Question: I have a complex object that I have created a ViewModel, a View, and some custom HTML helpers for. One of the objects in my complex object is a "Sender" object. That object requires an ID and a SenderType enum to be unique. I have created a custom Html Dropdown helper that adds a data attribute to each option.
'''
<select id="Sender">
<optgroup label="Dynamic">
<option selected="selected" value="1" data-sendertype="Dynamic">Academic Advisor</option>
</optgroup>
<optgroup label="Generic">
<option value="1" data-sendertype="Generic">Test Account</option>
</optgroup>
</select>
'''
My object that it should be deserialized to is (with only the ID and SenderType fields populated):
'''
public class Sender
{
public int SenderID { get; set; }
public string EmailAddress { get; set; }
public SenderType Type { get; set; }
public string DisplayName { get; set; }
}
public enum SenderType{
Generic = 1,
Dynamic = 2
}
'''
and the form is posted by the following jQuery:
'''
$(".controlButtons button[name='Save']").click(function(event) {
tinyMCE.triggerSave(true, true);
var data = $("#editTemplateForm").serializeArray();
data.push(
{
name: "Template.Sender.SenderID",
value: $("#Sender").val()
},
{
name: "Template.Sender.SenderType",
value: $("#Sender option:selected").attr("data-senderType") == "Dynamic" ? 2 :1
},
{
name: "Template.DefaultSender.SenderID",
value: $("#Sender").val()
},
{
name: "Template.DefaultSender.SenderType",
value: $("#DefaultSender option:selected").attr("data-senderType") == "Dynamic" ? 2 :1
}
);
console.log(data);
$.ajax({
type: "POST",
url: "@Url.Action("EditTemplateTab", new {id = Model.Template.TemplateID})",
data: data,
success: function(data) {
$("#ui-tabs-1").html(data);
},
error: function(data) {
alert(data);
}
});
});
'''
The problem I am having is that it is not deserializing the SenderType that I am adding into the serializedArray properly and says that SenderType 0 is invalid (which is true).

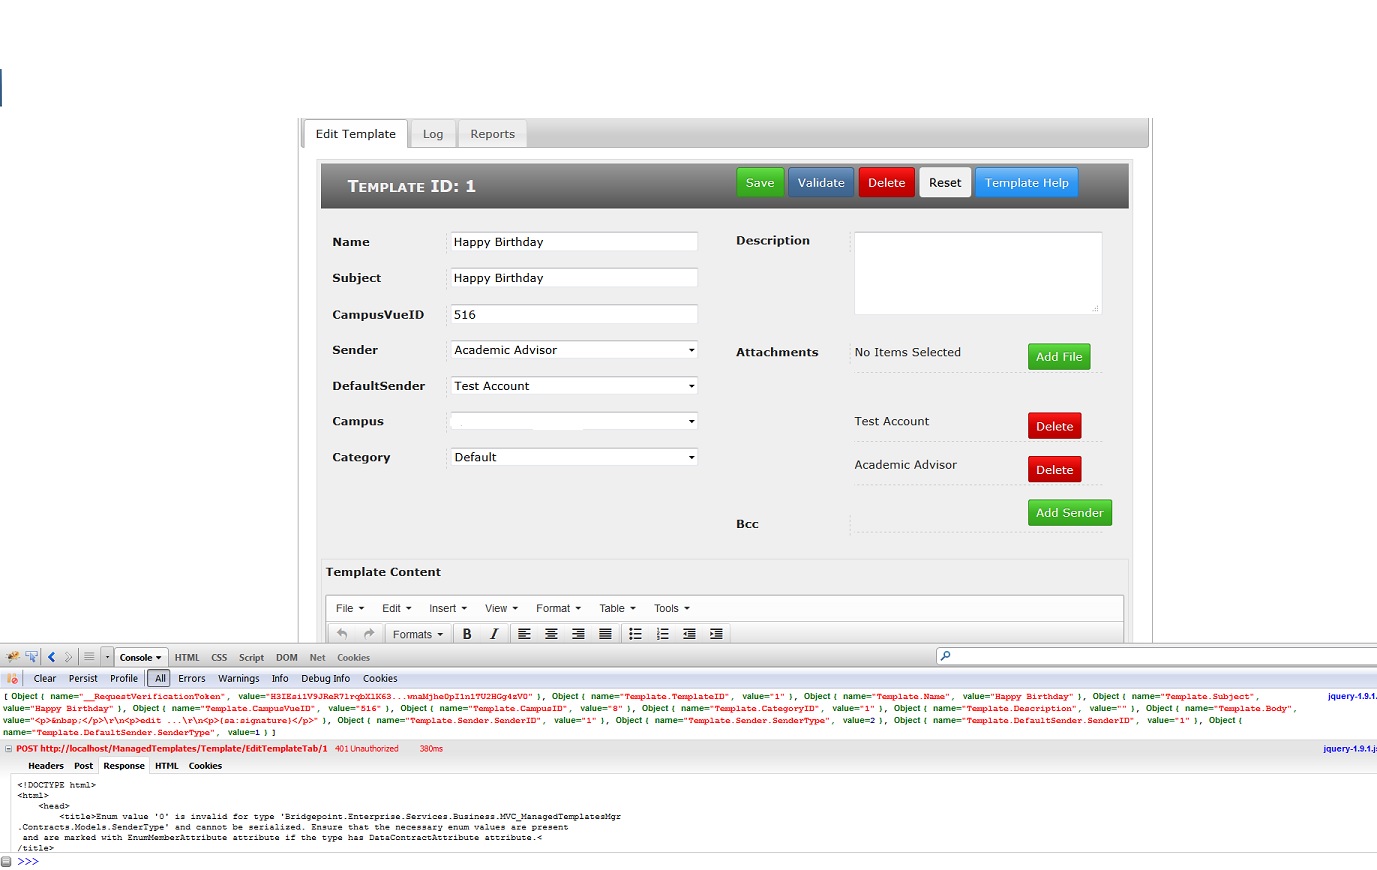
Answer: The JSON serializer does not convert well with .NET enums. See this article:
<URL>
Try this work-around:
'''
public class Sender
{
public int SenderID { get; set; }
public string EmailAddress { get; set; }
public SenderType Type { get; set; }
public int SenderTypeValue
{
get { return (int) this.Type; }
set { this.Type = (SenderType) value; }
}
public string DisplayName { get; set; }
}
public enum SenderType
{
Generic = 1,
Dynamic = 2
}
'''